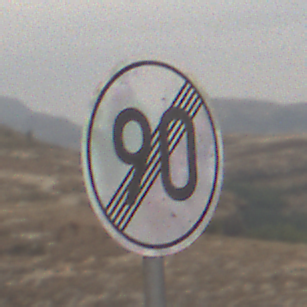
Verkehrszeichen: EndeGeschwindigkeit90
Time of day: MorningAfternoon
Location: Outdoor (Nature)
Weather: Overcast
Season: NotSpecified
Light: Natural